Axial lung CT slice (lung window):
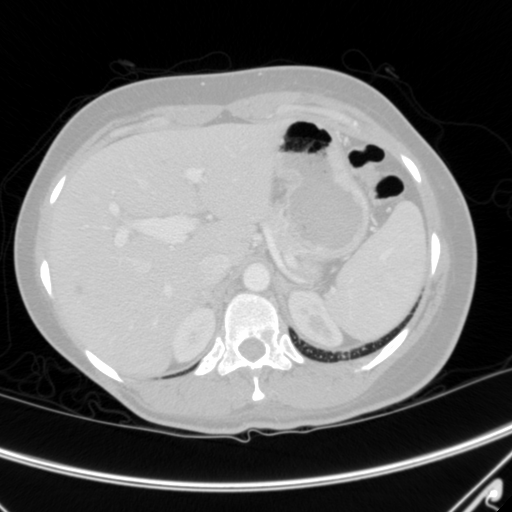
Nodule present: no